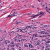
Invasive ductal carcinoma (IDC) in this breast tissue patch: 1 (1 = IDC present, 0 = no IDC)